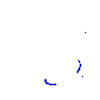
Particle: proton